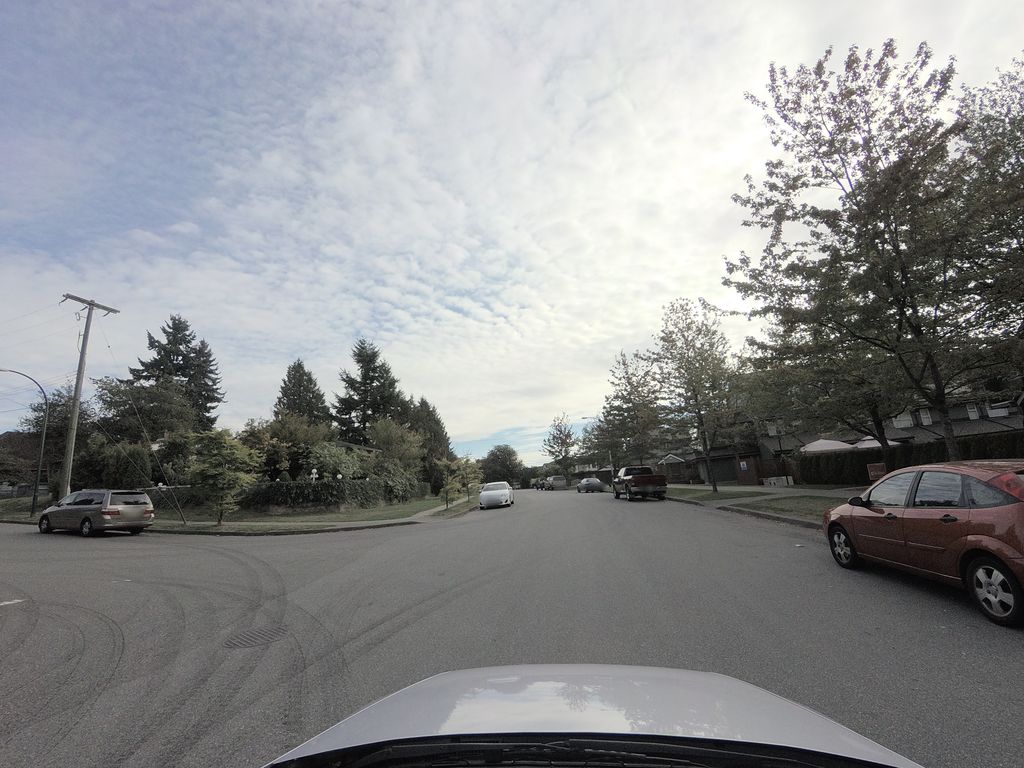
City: vancouver